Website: bh-photo
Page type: receipt
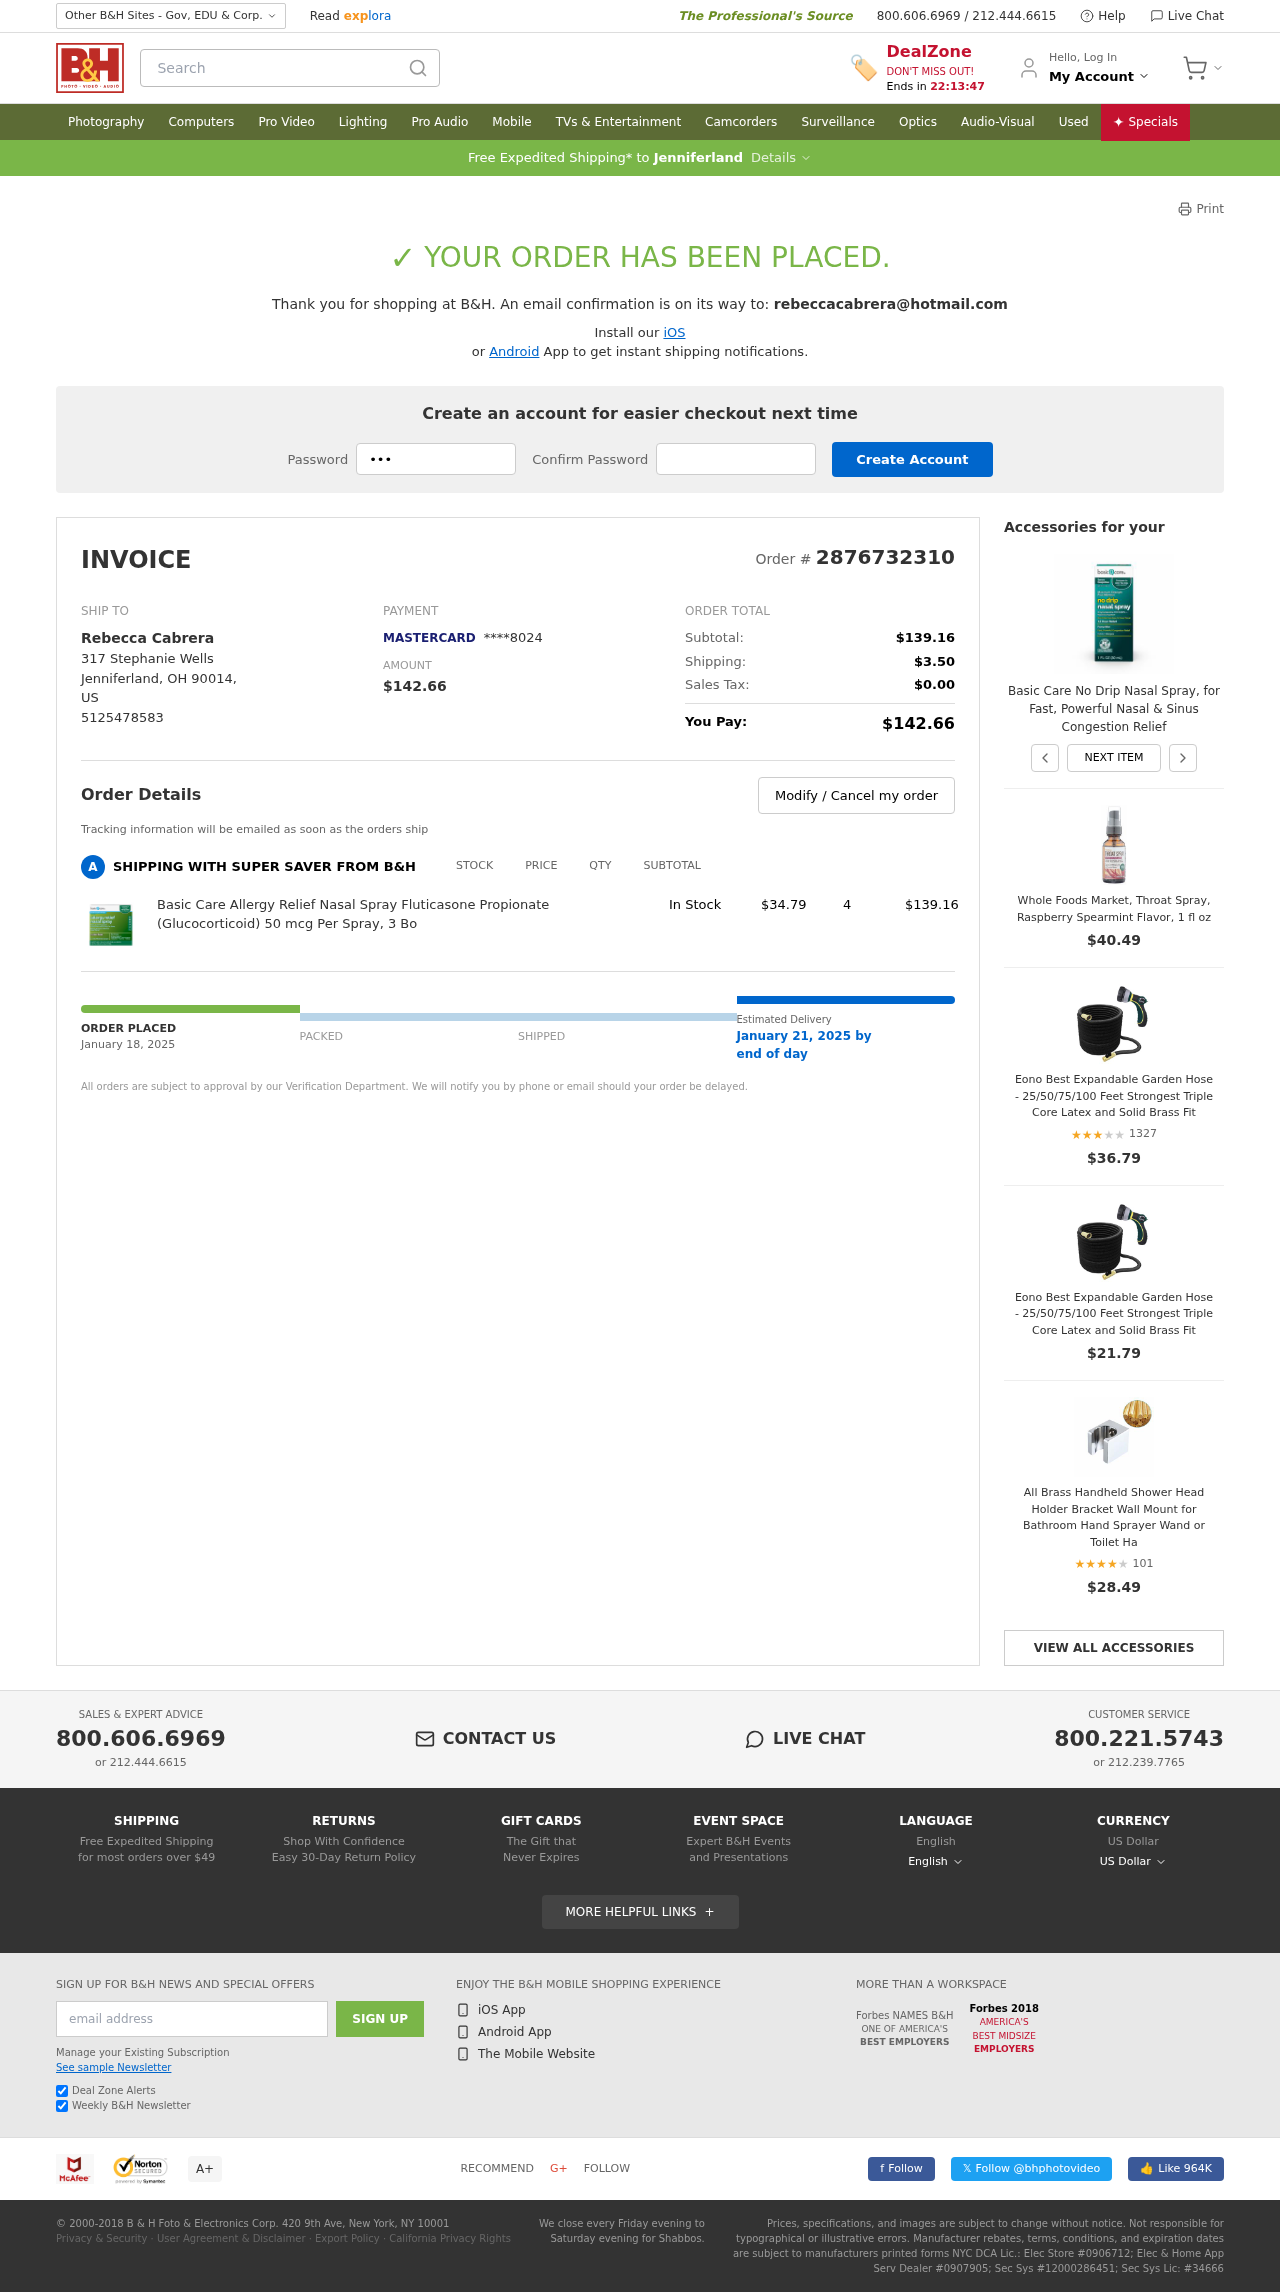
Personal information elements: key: PII_CARD_LAST4
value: ****8024
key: PII_CARD_TYPE
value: MASTERCARD
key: PII_CITY
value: Jenniferland
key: PII_COUNTRY_CODE
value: US
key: PII_EMAIL
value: rebeccacabrera@hotmail.com
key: PII_FULLNAME
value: Rebecca Cabrera
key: PII_PHONE
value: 5125478583
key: PII_POSTCODE
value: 90014
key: PII_STATE_ABBR
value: OH
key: PII_STREET
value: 317 Stephanie Wells
Product elements: key: PRODUCT1_NAME
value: Basic Care Allergy Relief Nasal Spray Fluticasone Propionate (Glucocorticoid) 50 mcg Per Spray, 3 Bo
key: PRODUCT1_PRICE
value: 34.79
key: PRODUCT1_QUANTITY
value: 4
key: PRODUCT2_NAME
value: Basic Care No Drip Nasal Spray, for Fast, Powerful Nasal & Sinus Congestion Relief
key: PRODUCT3_NAME
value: Whole Foods Market, Throat Spray, Raspberry Spearmint Flavor, 1 fl oz
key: PRODUCT3_PRICE
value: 40.49
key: PRODUCT4_NAME
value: Eono Best Expandable Garden Hose - 25/50/75/100 Feet Strongest Triple Core Latex and Solid Brass Fit
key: PRODUCT4_NUM_RATINGS
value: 1327
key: PRODUCT4_PRICE
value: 36.79
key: PRODUCT4_RATING
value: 3.2
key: PRODUCT5_NAME
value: Eono Best Expandable Garden Hose - 25/50/75/100 Feet Strongest Triple Core Latex and Solid Brass Fit
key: PRODUCT5_PRICE
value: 21.79
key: PRODUCT6_NAME
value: All Brass Handheld Shower Head Holder Bracket Wall Mount for Bathroom Hand Sprayer Wand or Toilet Ha
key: PRODUCT6_NUM_RATINGS
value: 101
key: PRODUCT6_PRICE
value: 28.49
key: PRODUCT6_RATING
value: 3.5
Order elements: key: ORDER_ID
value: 2876732310
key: ORDER_TOTAL
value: $142.66
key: ORDER_SUBTOTAL
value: $139.16
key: ORDER_SHIPPING_COST
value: $3.50
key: ORDER_TAX
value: $0.00
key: ORDER_DATE
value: January 18, 2025
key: ORDER_DELIVERY_DATE
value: January 21, 2025 by
Search elements: key: HEADER_SEARCH
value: Search